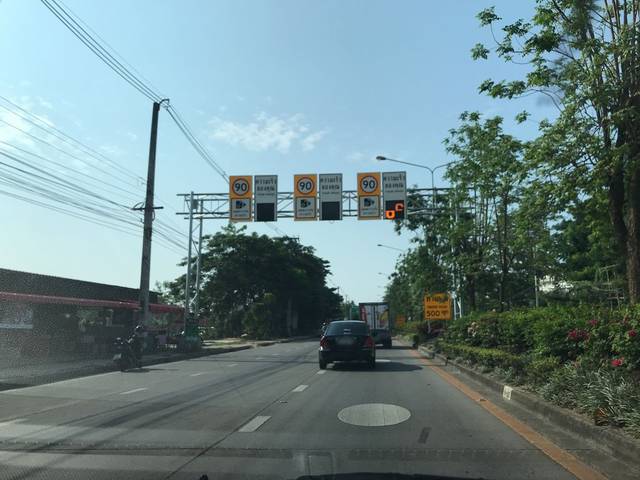
Region: Thailand
Coordinates: 18.815, 99.022